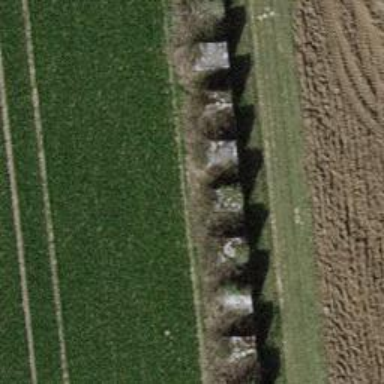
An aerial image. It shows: Block barrier.